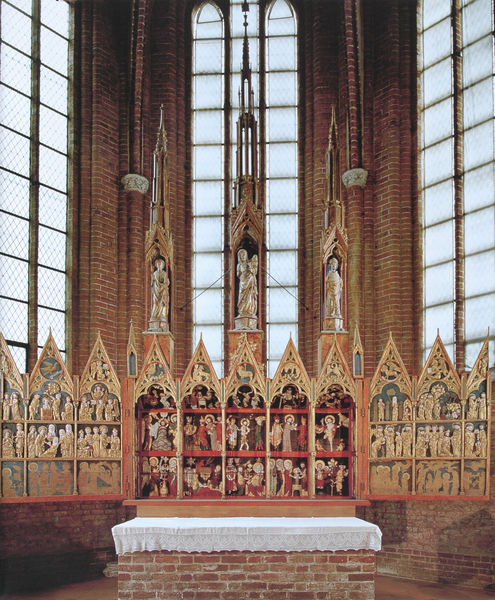
Titel: Hochaltar der ehemaligen Benediktiner-Abtei
Künstler: unbekannt
Standort: Cismar
Institution: Kloster
Schlagwörter: blau, flügel, gemälde, schatten, weiß, menschen, braun, fenster, glas, grau, holz, licht, orange, pfeiler, säulen, tisch, dach, rot, tuch, beige, architektur, bibel, spitze, stein, steine, tischtuch, kirche, gold, decke, drei, gewänder, innen, personen, spitzen, gotik, bilder, bogen, mauer, ziegel, backstein, pilaster, figuren, spitz, hoch, foto, fotografie, photographie, fugen, offen, türme, dom, detailliert, schlicht, bleiglas, altar, hochaltar, kapitelle, schnitzerei, photo, kirchenschiff, heiligenschein, skulpturen, statuen, dienste, farbfoto, gotisch, spitzbogen, jesus, pieta, mittelalter, chor, baldachin, heilige, geöffnet, heilig, maria, madonna, szenen, aufnahme, ikone, altarbild, backsteine, nischen, gemauert, ziegelstein, fialen, tabernakel, wimperge, gesprenge, mensa, retabel, schnitzaltar, panel, panele, ikonen, heiligenscheine, madonna mit kind, flügelaltar, dreieick, stine, apostel, altarbilder, triptichon, passion, kunstvoll, altartisch, altardecke, backsteingotik, altarretabel, flügelretabel, holzaltar, mauergotik, schmitzaltar, leidensweg, altartuch, gemälder, cgristus, magistral